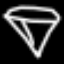
Label: diamond